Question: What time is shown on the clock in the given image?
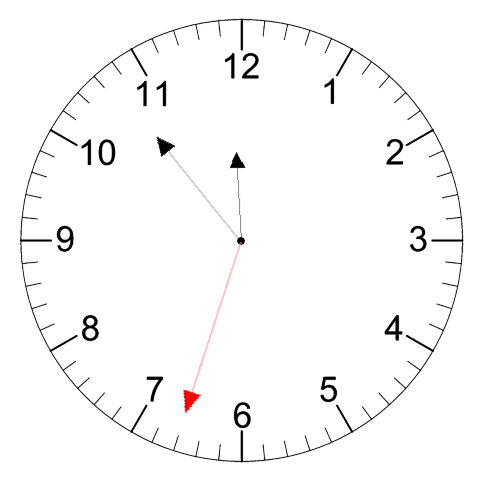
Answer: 11:53:33